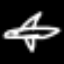
Label: airplane